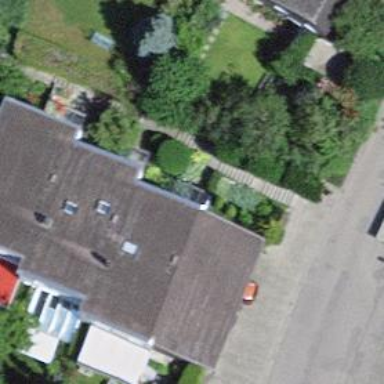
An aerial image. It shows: Simple and straightforward house.